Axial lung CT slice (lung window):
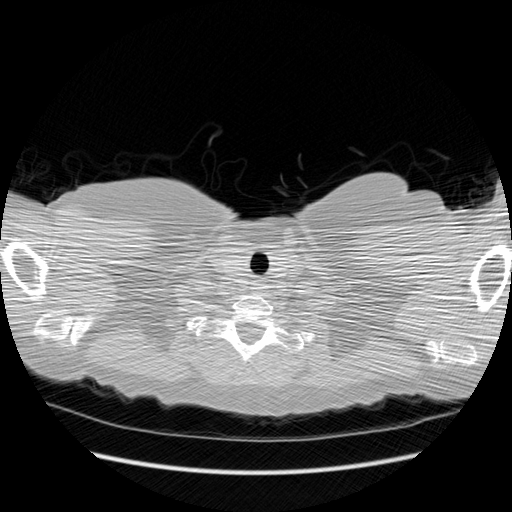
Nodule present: no